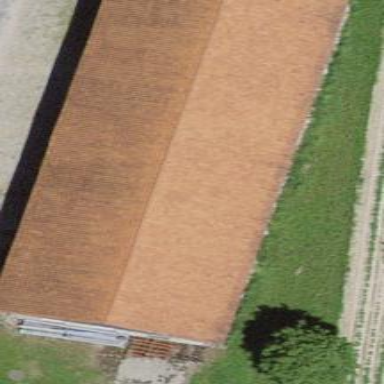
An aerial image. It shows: Shed building.